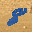
Label: 8